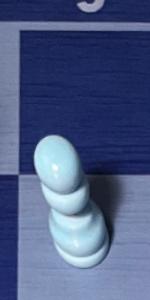
Label: Pawn_White